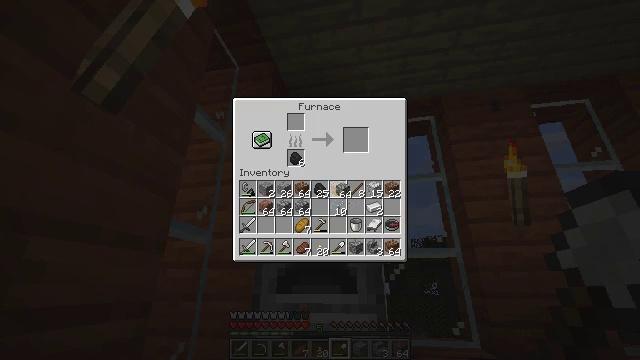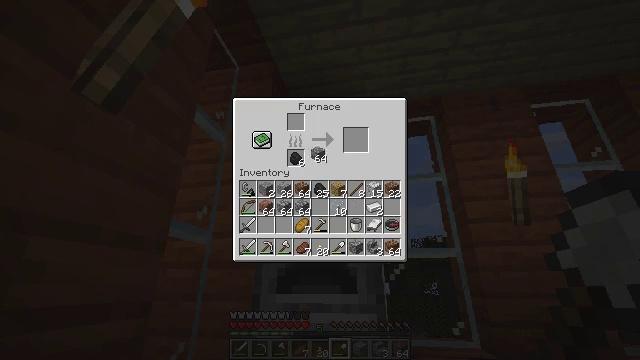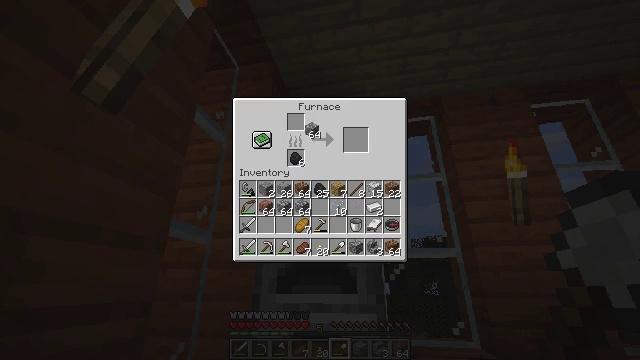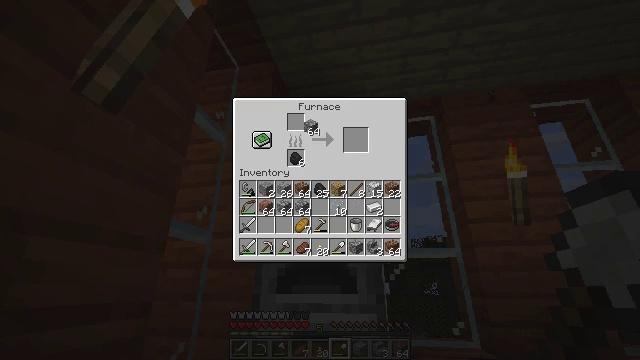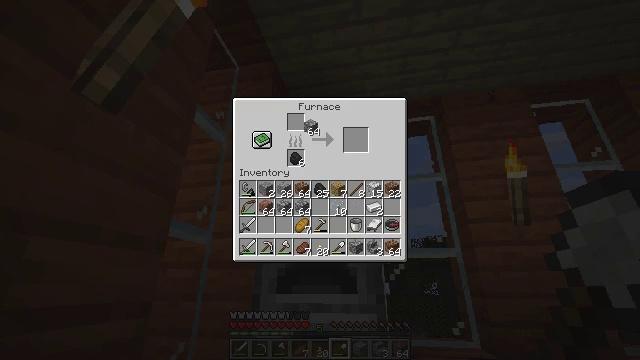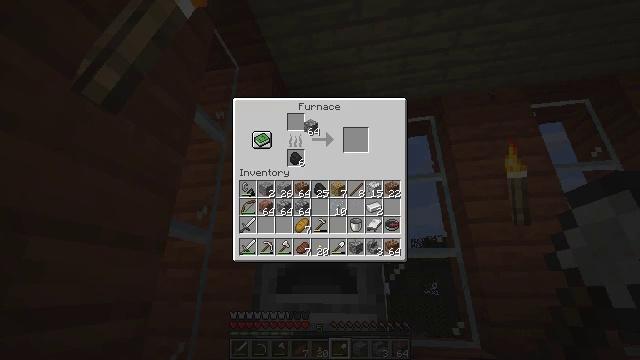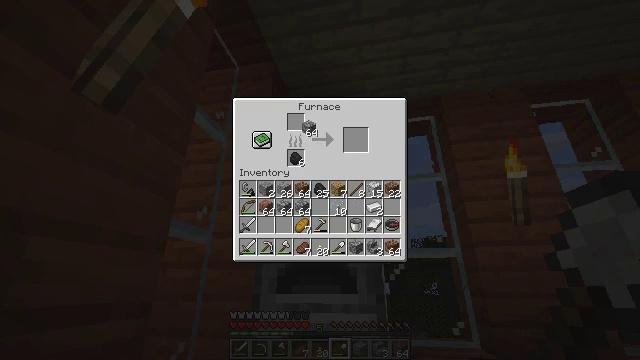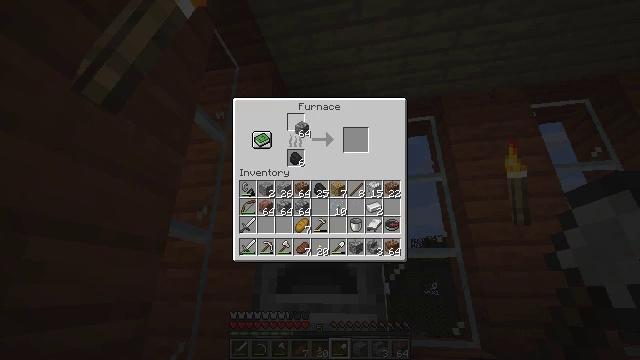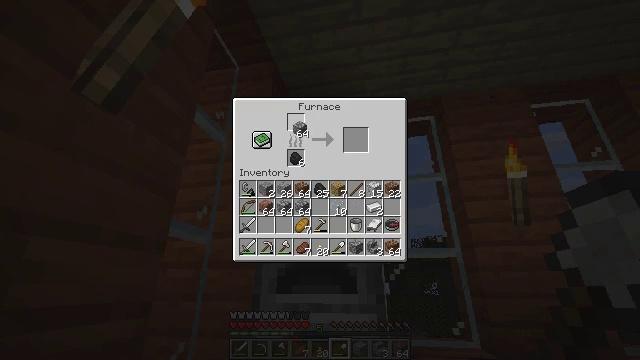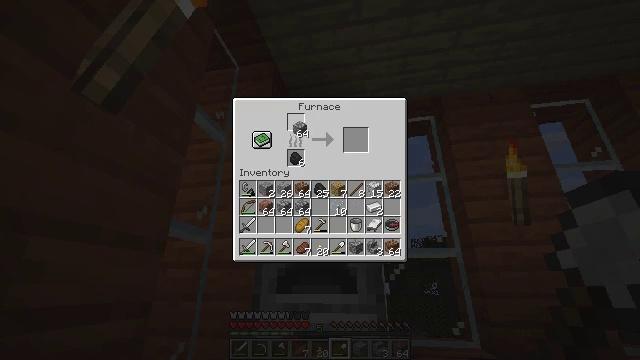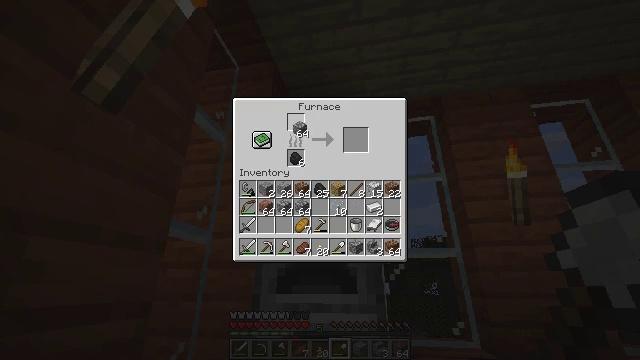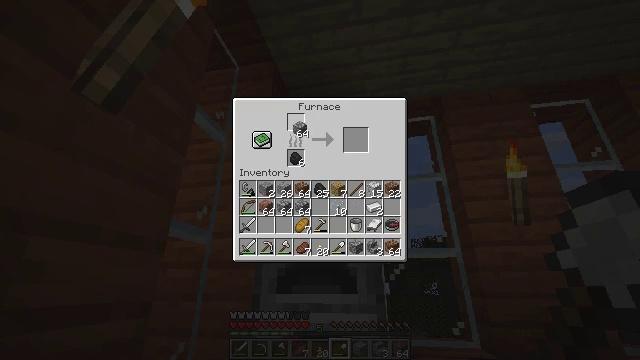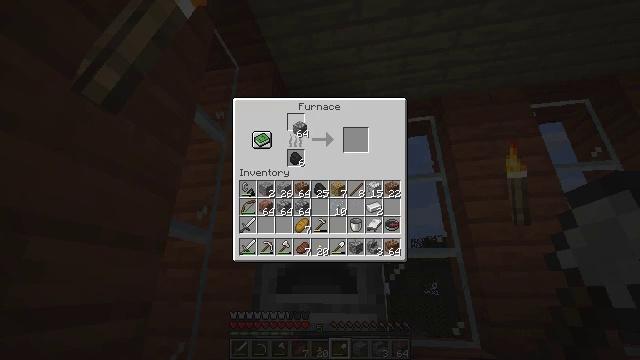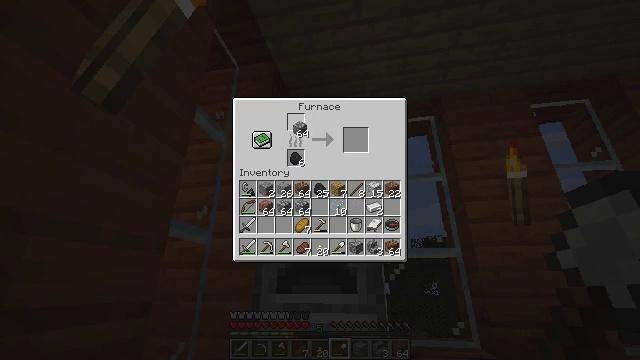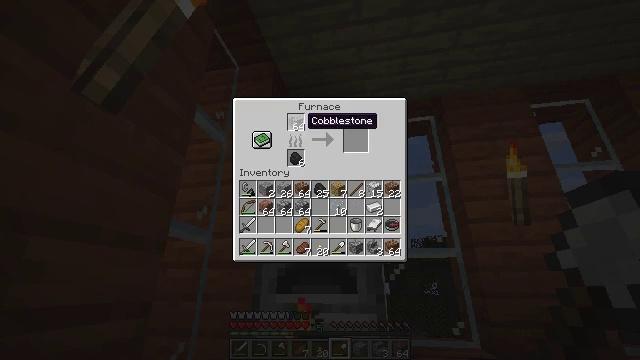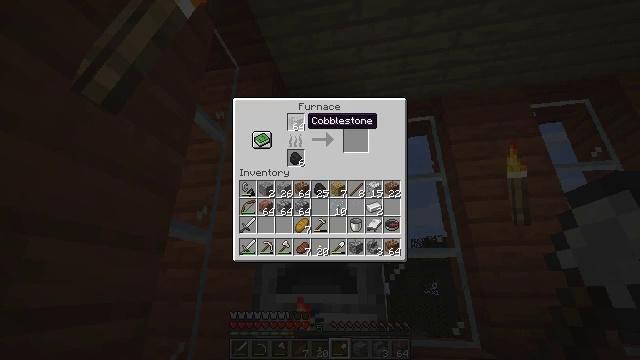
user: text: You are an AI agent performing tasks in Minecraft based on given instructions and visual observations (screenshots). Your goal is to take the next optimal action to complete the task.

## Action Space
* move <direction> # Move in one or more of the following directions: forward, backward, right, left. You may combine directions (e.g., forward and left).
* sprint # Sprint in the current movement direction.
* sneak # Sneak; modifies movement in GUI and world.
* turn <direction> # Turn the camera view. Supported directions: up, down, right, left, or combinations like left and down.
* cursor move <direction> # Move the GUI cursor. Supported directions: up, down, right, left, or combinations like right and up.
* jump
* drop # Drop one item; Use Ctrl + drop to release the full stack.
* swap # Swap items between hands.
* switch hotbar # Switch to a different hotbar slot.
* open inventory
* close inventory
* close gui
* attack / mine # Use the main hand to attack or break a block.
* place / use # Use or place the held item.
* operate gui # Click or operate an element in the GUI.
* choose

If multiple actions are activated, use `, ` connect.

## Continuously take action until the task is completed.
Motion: motion action
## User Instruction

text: Craft polished granite.
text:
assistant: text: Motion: turn left and up
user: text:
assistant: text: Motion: turn up
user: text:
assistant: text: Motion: no_op
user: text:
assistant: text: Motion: no_op
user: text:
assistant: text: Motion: no_op
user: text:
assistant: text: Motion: no_op
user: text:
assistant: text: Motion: no_op
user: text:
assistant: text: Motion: no_op
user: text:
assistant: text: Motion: no_op
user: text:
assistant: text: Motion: no_op
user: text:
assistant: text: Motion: attack / mine
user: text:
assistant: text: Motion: attack / mine
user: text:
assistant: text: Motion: attack / mine
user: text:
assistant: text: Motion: no_op
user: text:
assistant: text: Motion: no_op
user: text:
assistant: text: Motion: no_op
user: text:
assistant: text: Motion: turn right and down
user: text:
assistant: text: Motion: no_op
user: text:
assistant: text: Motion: turn right and down
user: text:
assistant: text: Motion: turn right and down
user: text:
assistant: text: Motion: no_op
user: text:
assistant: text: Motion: no_op
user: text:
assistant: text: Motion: turn down
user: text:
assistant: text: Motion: no_op
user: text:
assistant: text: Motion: no_op
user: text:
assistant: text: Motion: no_op
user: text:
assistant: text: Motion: no_op
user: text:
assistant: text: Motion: no_op
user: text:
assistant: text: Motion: no_op
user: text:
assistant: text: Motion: no_op